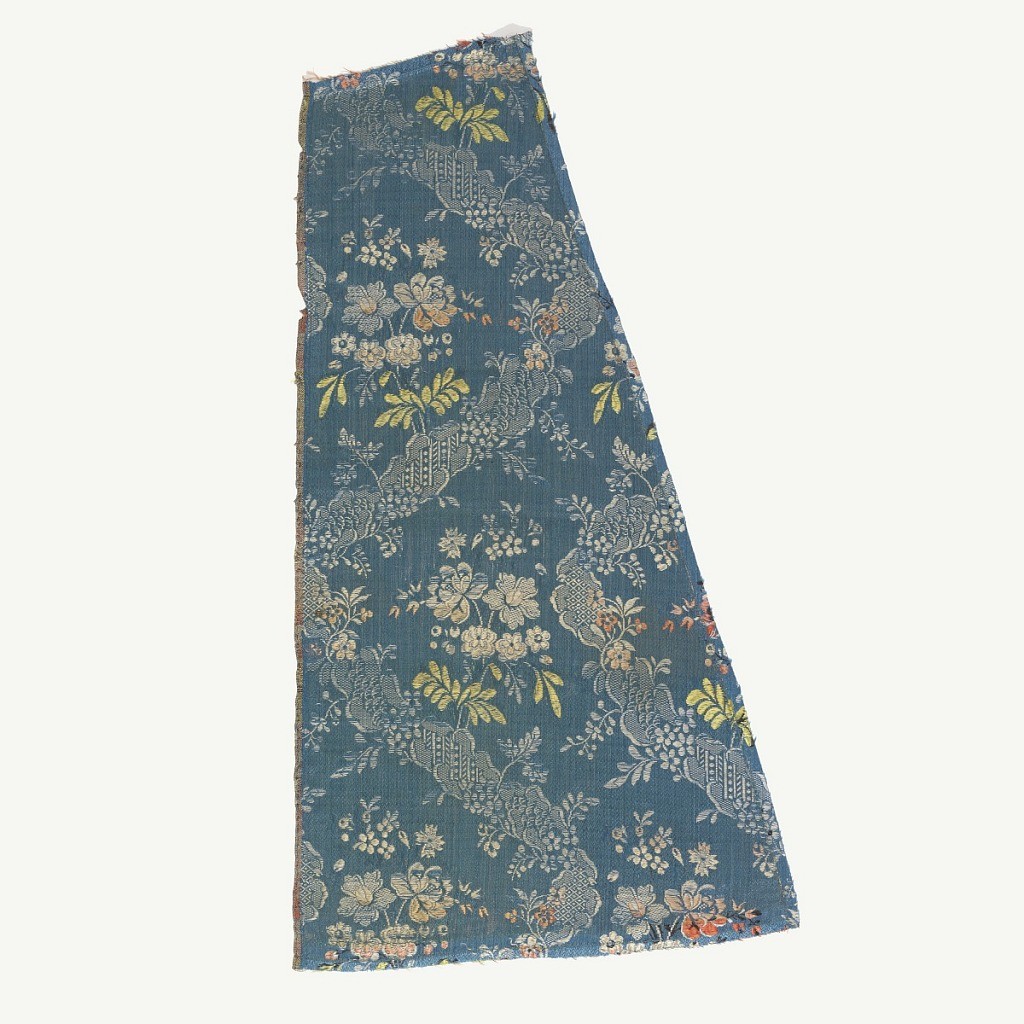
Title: Fragments
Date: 1750–1780
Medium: silk, linen Technique: plain weave with supplementary weft patterning (brocaded)
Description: Silk fragments. Design shows trailing lace-like pattern and flower bouquets on a ground of blue chevron.